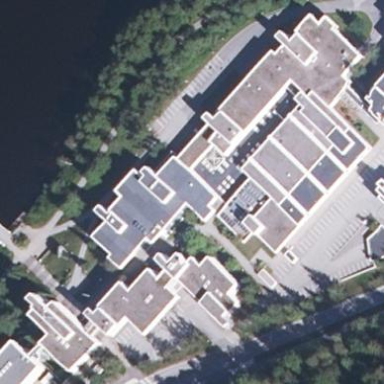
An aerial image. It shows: View of university building.